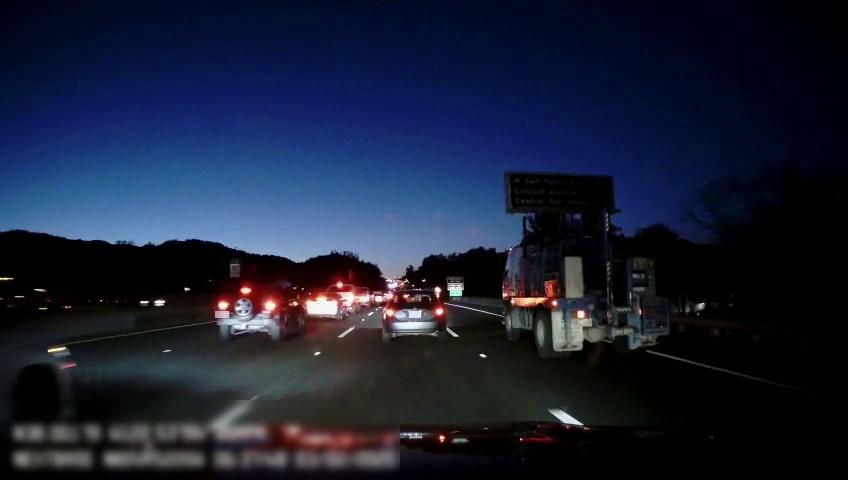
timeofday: Night
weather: Other
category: Drivable Space
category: Vehicles | Other LV
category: Vehicles | Truck
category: Vehicles | Car
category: Vehicles | Car
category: Vehicles | Truck
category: Vehicles | Car
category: Vehicles | Car
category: Vehicles | SUV
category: Vehicles | Car
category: Lanes | Alternate Lane
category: Lanes | Current Lane
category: Lanes | Current Lane
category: Lanes | Alternate Lane
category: Lanes | Alternate Lane
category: Traffic | Signs
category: Traffic | Signs
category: Traffic | Signs
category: Traffic | Signs
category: Traffic | Signs